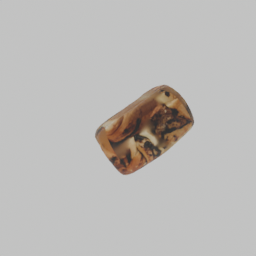
Label: nature